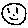
Label: smiley face